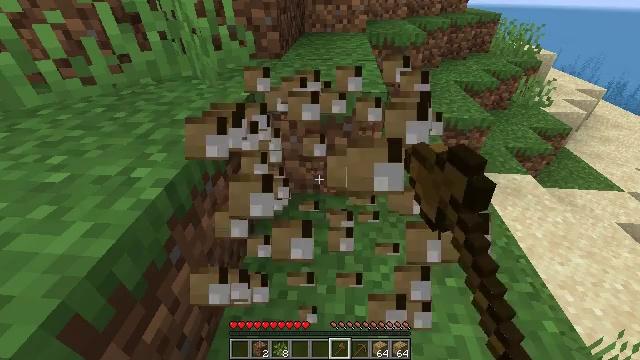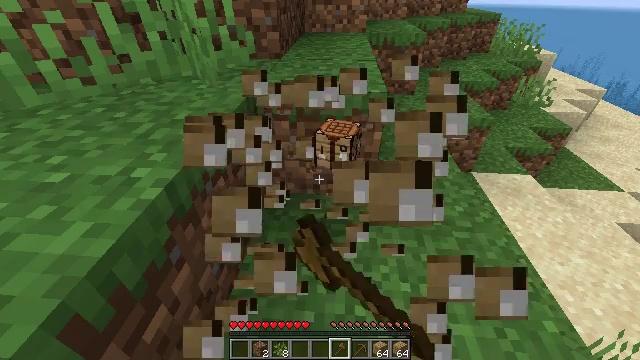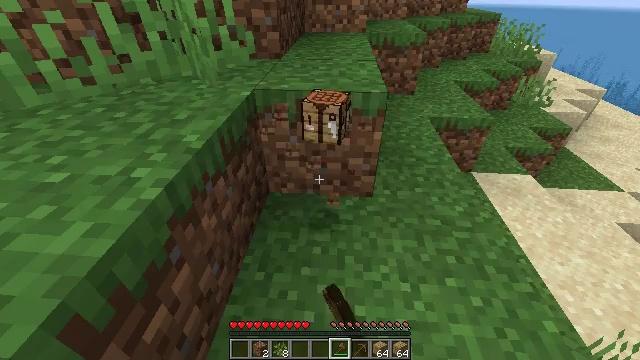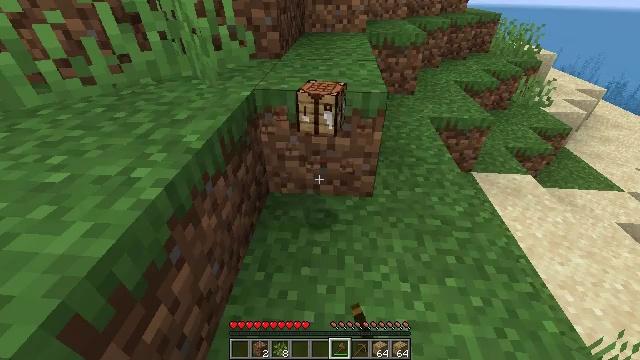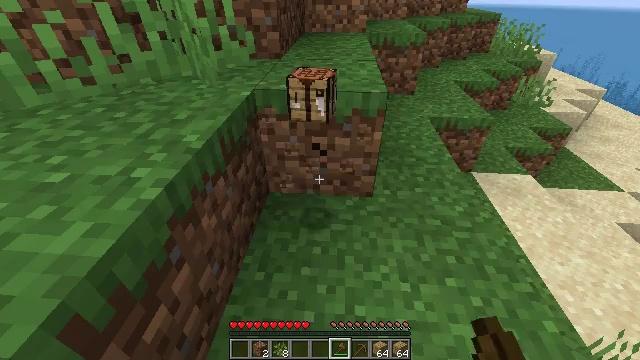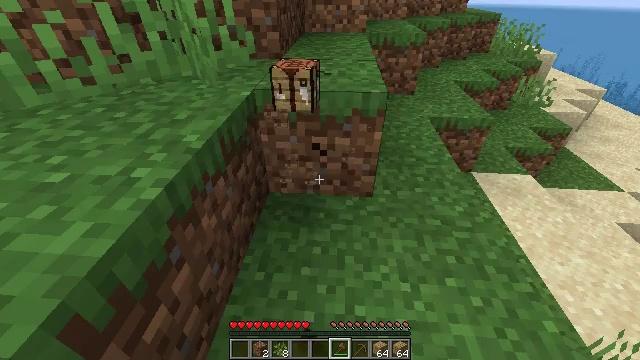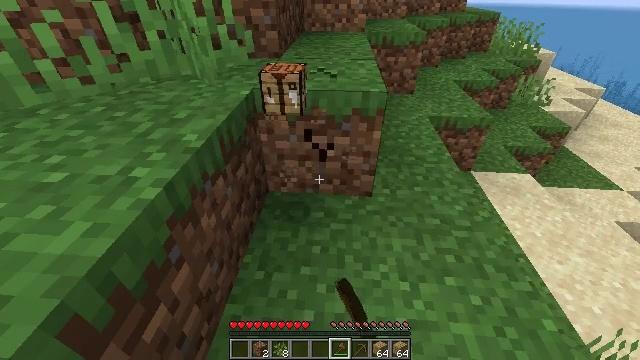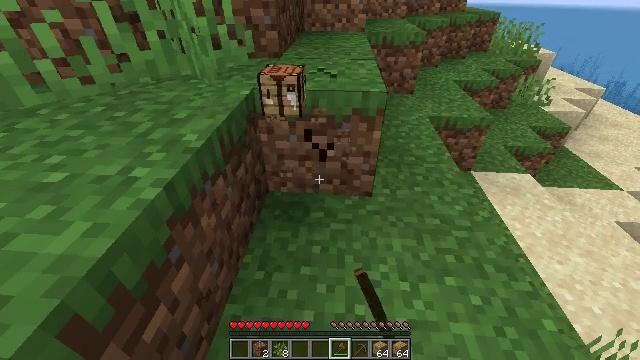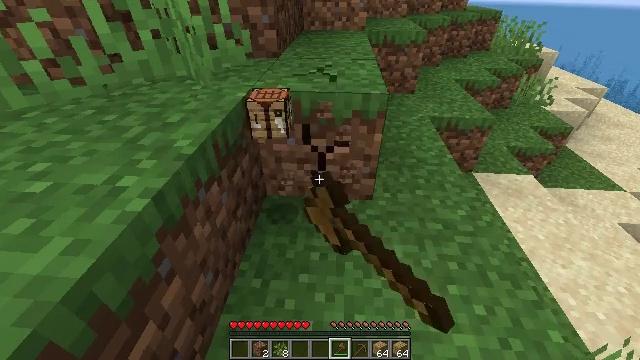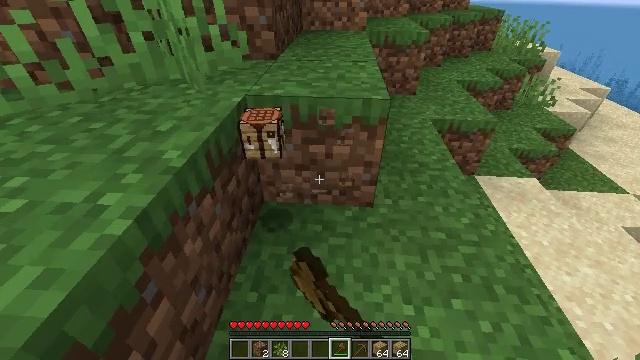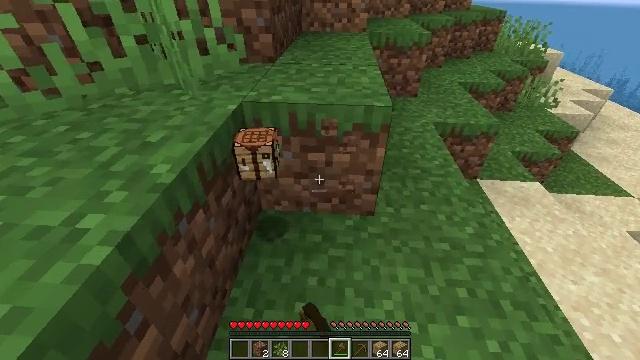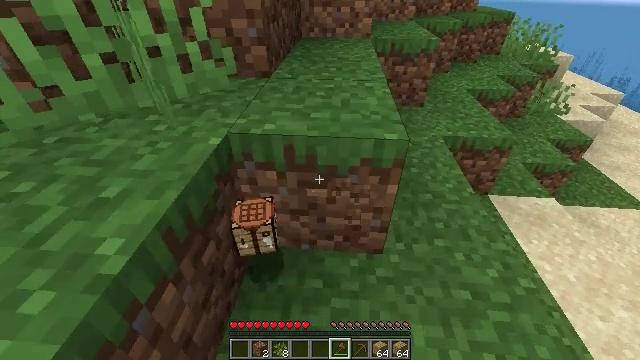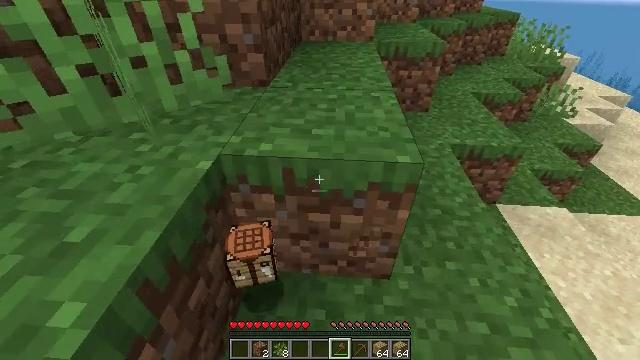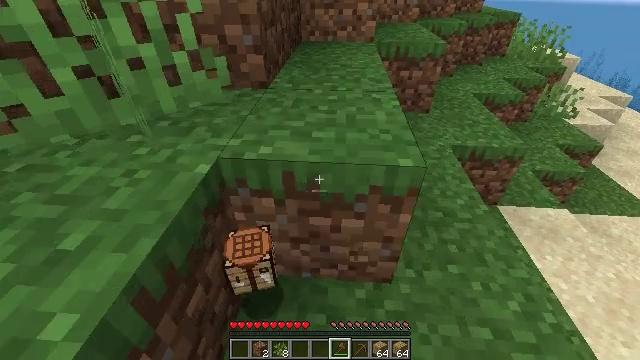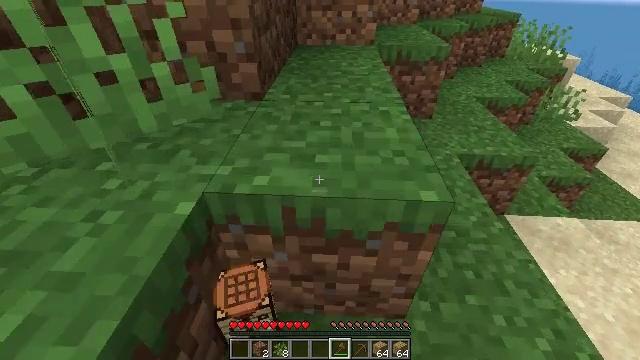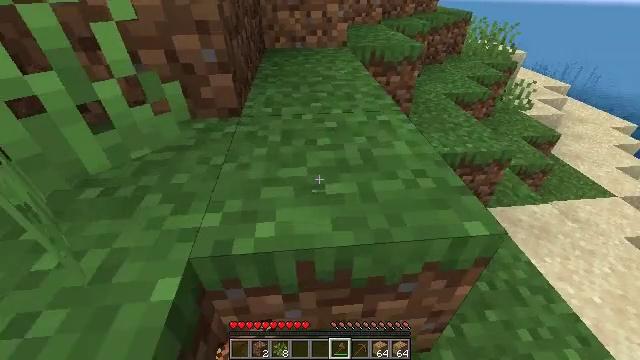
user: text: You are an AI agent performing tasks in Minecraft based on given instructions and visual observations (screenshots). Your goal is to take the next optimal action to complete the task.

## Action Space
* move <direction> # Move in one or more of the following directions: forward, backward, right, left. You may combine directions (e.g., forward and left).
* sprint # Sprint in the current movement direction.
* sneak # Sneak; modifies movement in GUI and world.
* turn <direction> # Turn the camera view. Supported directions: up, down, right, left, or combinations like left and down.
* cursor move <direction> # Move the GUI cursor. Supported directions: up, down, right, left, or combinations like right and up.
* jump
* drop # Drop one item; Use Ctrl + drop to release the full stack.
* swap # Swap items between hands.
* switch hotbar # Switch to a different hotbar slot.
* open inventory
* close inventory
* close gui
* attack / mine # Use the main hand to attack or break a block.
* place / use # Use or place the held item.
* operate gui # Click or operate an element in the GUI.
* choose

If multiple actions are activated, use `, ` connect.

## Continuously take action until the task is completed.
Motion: motion action
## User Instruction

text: Harvest grass block to clear the area.
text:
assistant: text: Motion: attack / mine
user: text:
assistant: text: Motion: attack / mine
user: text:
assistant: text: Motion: attack / mine
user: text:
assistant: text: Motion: attack / mine
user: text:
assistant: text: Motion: attack / mine
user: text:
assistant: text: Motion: attack / mine
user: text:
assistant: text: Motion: attack / mine
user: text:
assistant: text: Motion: move forward, attack / mine
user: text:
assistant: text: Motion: move forward
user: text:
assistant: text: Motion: move forward
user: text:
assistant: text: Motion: move forward
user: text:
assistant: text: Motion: move forward
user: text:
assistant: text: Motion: move forward
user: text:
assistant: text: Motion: move forward and move left, turn right
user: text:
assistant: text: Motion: move forward and move left, turn right
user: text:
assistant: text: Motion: move forward and move left, turn right
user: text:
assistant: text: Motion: move left, turn right
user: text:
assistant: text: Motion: turn right
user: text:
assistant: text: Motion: turn right
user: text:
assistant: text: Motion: turn right and down
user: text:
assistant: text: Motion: turn right
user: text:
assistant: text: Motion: no_op
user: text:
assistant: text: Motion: no_op
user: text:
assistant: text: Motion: no_op
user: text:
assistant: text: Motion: no_op
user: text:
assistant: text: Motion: no_op
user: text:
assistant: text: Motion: no_op
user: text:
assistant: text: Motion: turn right
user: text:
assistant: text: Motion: turn right and up
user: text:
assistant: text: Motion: turn right and up